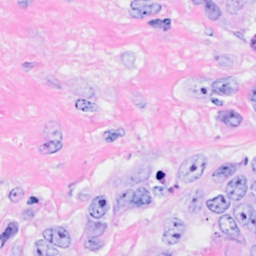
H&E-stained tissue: Breast